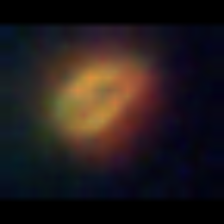
Taxon: Unknown_phyto
Group: Unknown